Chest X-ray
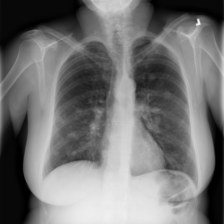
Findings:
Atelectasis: negative
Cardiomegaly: negative
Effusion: negative
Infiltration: negative
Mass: positive
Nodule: negative
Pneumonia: negative
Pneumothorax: negative
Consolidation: negative
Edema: negative
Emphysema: negative
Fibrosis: negative
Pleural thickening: negative
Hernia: negative